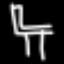
Label: chair